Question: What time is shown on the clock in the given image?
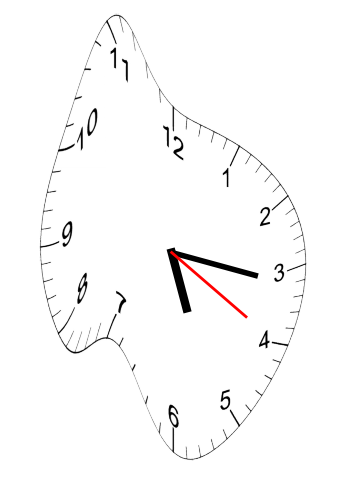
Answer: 05:16:20